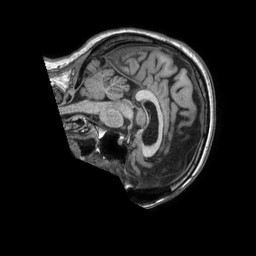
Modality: T1w
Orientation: sagittal
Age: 63
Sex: female
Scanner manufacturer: philips
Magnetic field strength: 1.5 T
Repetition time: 0.007114 s
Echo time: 0.003231 s